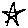
Label: star